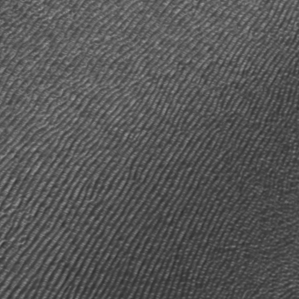
Label: frost